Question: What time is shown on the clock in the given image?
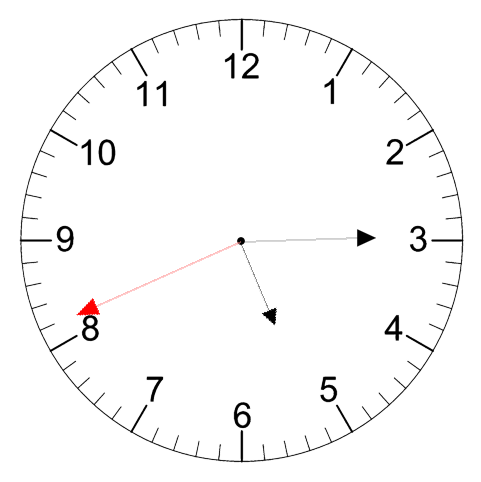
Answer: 05:14:41